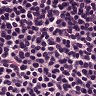
Metastatic tissue present: no